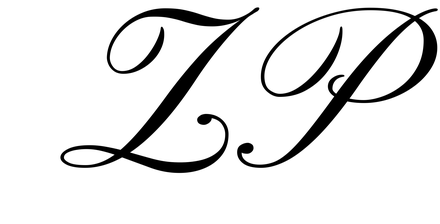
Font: PinyonScript-Regular